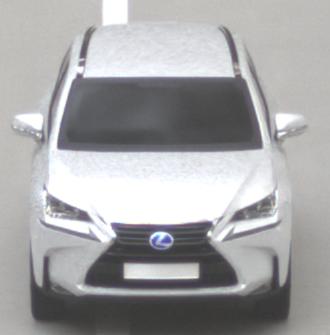
Make: Lexus
Model: NX 300h
Detailed model: NX (AZ1)
Model produced from: 2017/11
Model produced until: 2018/08
Doors: 5
Color: white
Road condition: wet road
Daytime: morning or afternoon
Contrast: low contrast